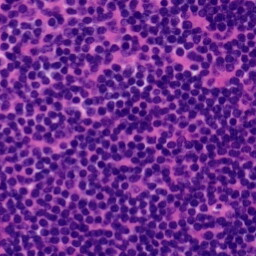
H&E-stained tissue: Tonsil